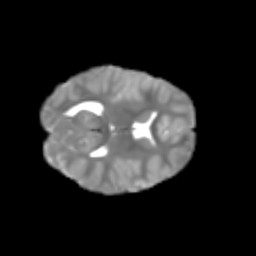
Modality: T2w
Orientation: axial
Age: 7
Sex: female
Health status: healthy